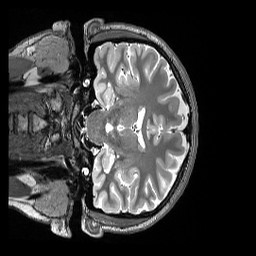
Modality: T2w
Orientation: coronal